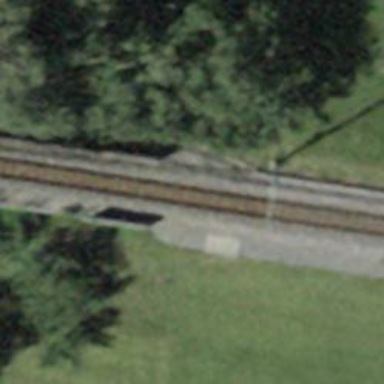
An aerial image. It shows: Concrete bridge carrying narrow-gauge electrified railway with contact lines.